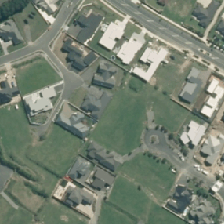
Land cover: urban_build_up